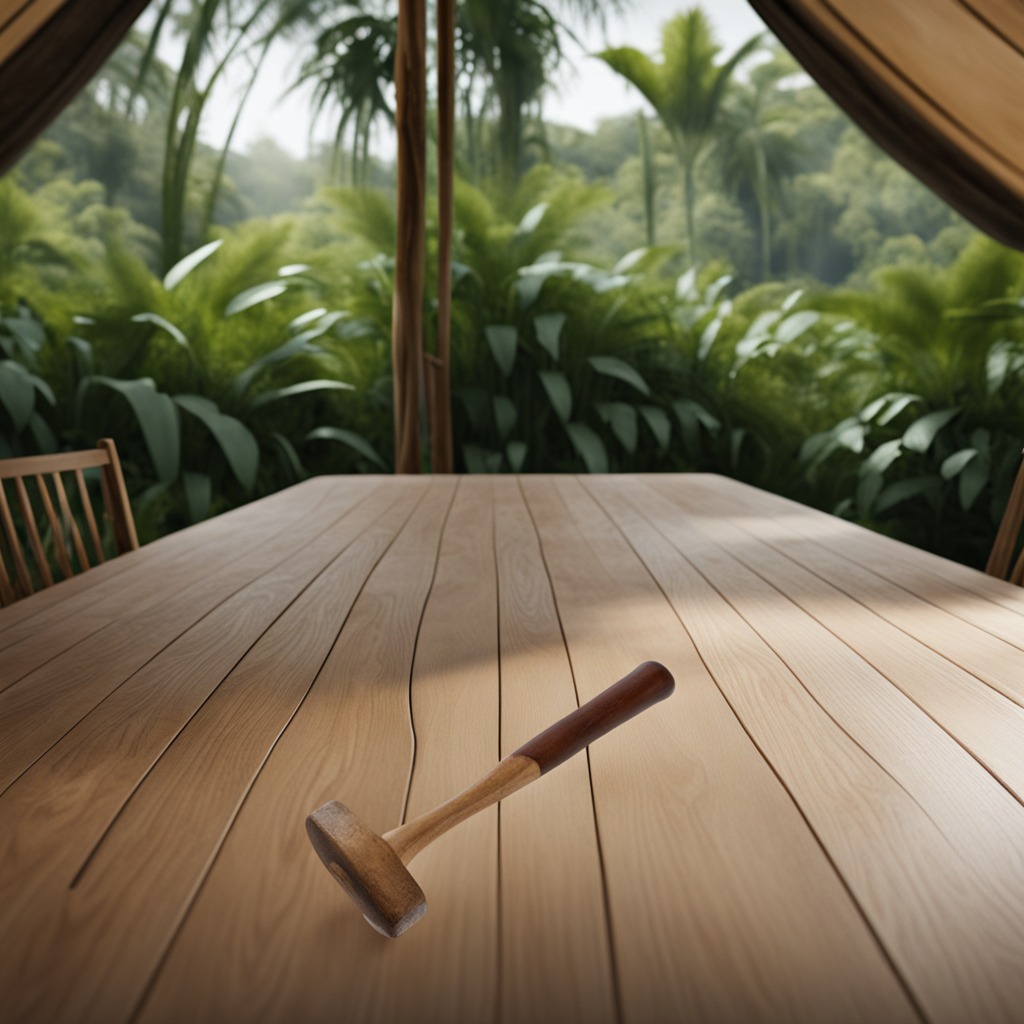
A hammer is lying on the wooden table.